Question: In the 'biplot' produced by the following code I am trying to get rid of the red lines. I would appreciate it if anyone could help.
'''
library(psych)
data(bfi)
fa2 <- fa(bfi[16:25],2) #factor analysis
fa2$scores <- fa2$scores[1:100,] #just take the first 100
biplot(fa2,pch=c(24,21)[bfi[1:100,"gender"]],bg=c("blue","red")[bfi[1:100,"gender"]],
main="Biplot of Conscientiousness and Neuroticism by gender")
'''

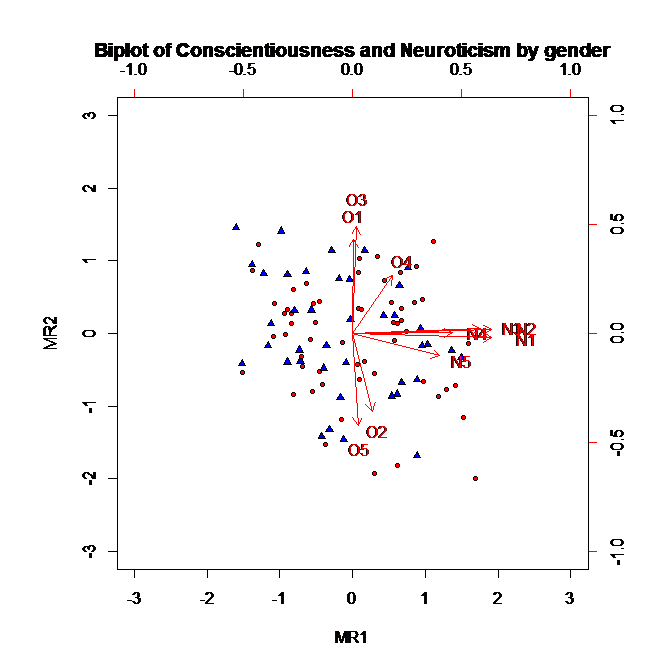
Answer: For whatever reason, the 'psych' library decided to re-write it's own biplot so it ignores many of the standard parameters. You can create your own version and just remove the arrow drawing. This method is somewhat hacky but tested with 'psych_1.4.5'. Just verify that
'''
body(biplot.psych)[[c(11,3,12)]]
'''
returns
'''
arrows(0, 0, x$loadings[, 1L] * 0.8, x$loadings[, 2L] * 0.8,
col = col[2L], length = arrow.len)
'''
to make sure we are changing the correct line. Then you can do
'''
biplot.psych2<-biplot.psych
body(biplot.psych2)[[11]][[3]][[12]]<-NULL
'''
And then call our new function with
'''
biplot.psych2(fa2,pch=c(24,21)[bfi[1:100,"gender"]],
bg=c("blue","red")[bfi[1:100,"gender"]],
main="Biplot of Conscientiousness and Neuroticism by gender")
'''
to get